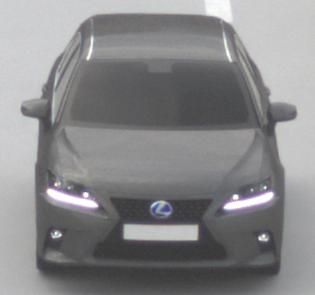
Make: Lexus
Model: CT 200h
Detailed model: CT (A10)
Model produced from: 2014/03
Model produced until: 2017/10
Doors: 5
Color: gray
Road condition: dry road
Daytime: morning or afternoon
Contrast: low contrast